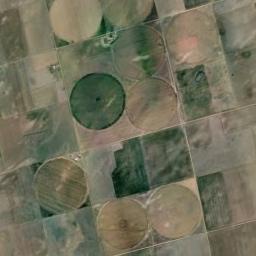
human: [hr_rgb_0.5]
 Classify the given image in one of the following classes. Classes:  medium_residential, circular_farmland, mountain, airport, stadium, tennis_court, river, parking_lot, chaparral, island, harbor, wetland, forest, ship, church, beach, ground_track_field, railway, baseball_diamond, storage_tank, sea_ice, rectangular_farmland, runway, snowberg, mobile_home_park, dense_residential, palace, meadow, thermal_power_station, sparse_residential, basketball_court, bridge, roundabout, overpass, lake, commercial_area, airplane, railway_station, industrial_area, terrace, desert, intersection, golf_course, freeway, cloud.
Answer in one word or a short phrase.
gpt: circular_farmland